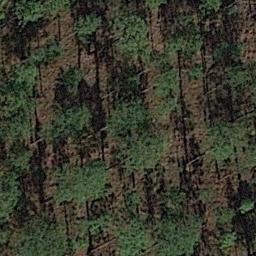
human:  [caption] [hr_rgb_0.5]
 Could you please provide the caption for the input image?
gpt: The forest has some sparse green trees randomly arranged and the forest soil is deep yellow .

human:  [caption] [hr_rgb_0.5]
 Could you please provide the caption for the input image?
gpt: Many sparse green trees are in a forest .

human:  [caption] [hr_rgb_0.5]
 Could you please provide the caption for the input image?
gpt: The forest is on the bare land .

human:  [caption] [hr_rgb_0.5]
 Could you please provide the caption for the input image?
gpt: This is a dense forest .

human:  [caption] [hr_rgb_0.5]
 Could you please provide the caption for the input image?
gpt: A sparse forest with some green trees .